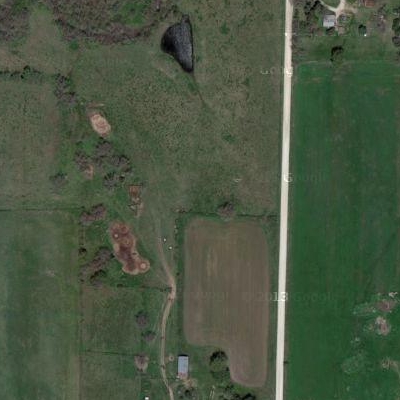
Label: aGrass